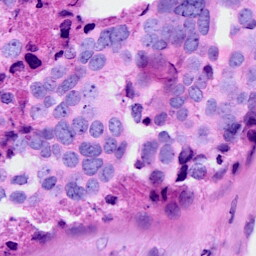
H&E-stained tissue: Breast